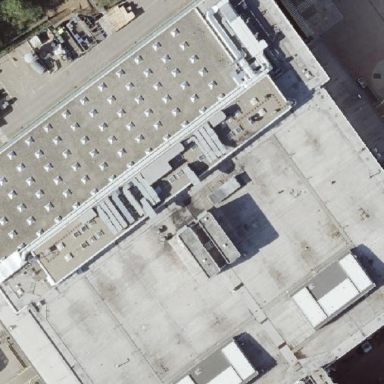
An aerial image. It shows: Commercial building with flat roof.